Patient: sex M, age 52
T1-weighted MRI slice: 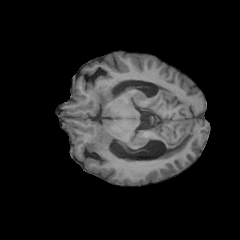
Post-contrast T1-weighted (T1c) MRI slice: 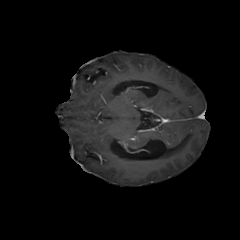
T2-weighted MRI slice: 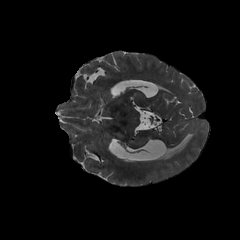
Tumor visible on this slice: no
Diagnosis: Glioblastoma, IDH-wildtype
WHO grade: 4